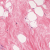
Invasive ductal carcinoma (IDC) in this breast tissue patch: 0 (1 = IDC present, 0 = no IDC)